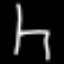
Label: chair